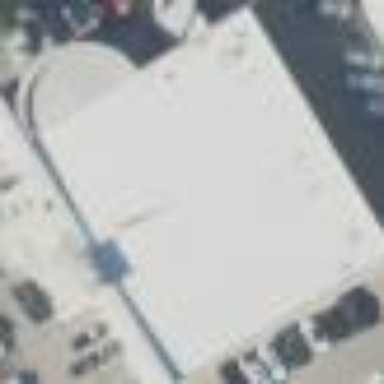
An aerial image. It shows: Retail building with car shop.